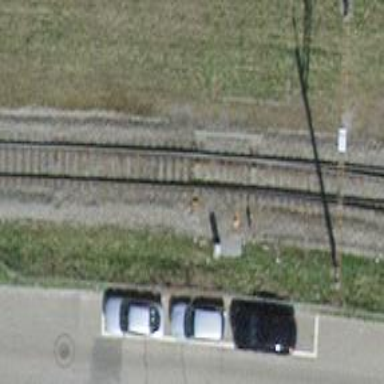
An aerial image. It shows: Railway switch.